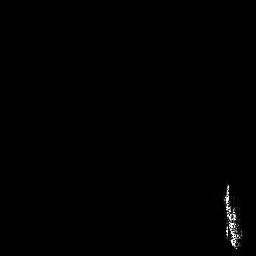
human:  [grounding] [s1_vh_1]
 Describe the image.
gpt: In the satellite image, there is  <ref>1 medium ship </ref> <box>[[85, 70, 94, 97, 0]]</box> located at bottom right.